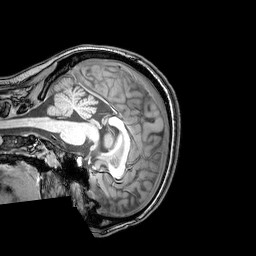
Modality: T1w
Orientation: sagittal
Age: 24
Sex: female
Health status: healthy
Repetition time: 0.081 s
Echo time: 0.037 s